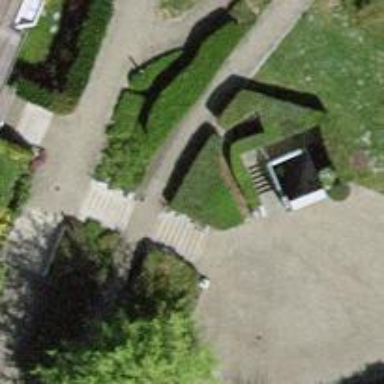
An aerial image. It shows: Road with steps.